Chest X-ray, PA view. Patient: 67 years old, sex F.
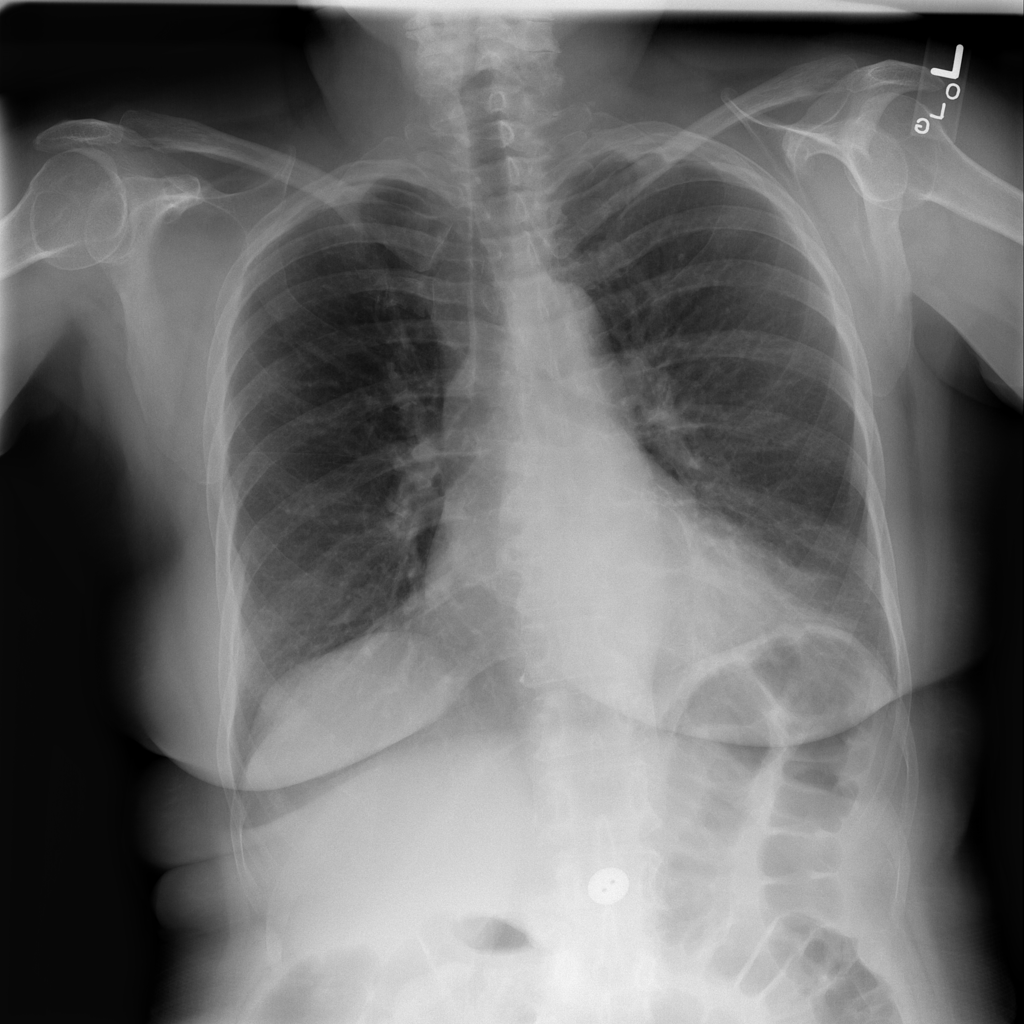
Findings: Fibrosis, Infiltration